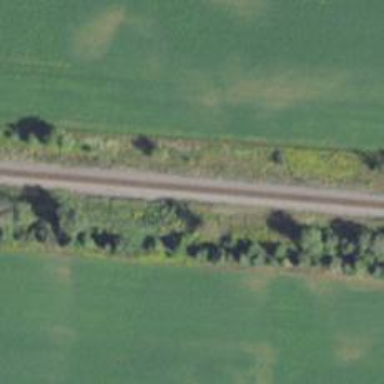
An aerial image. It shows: Railway track.